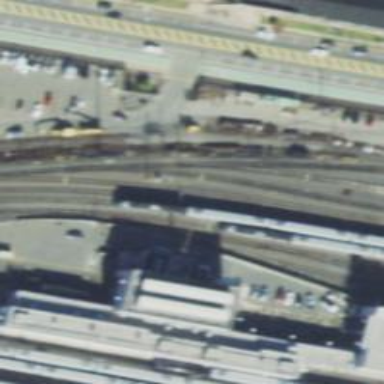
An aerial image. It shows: Railway yard in service.